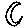
Label: moon